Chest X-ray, AP view. Patient: 44 years old, sex F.
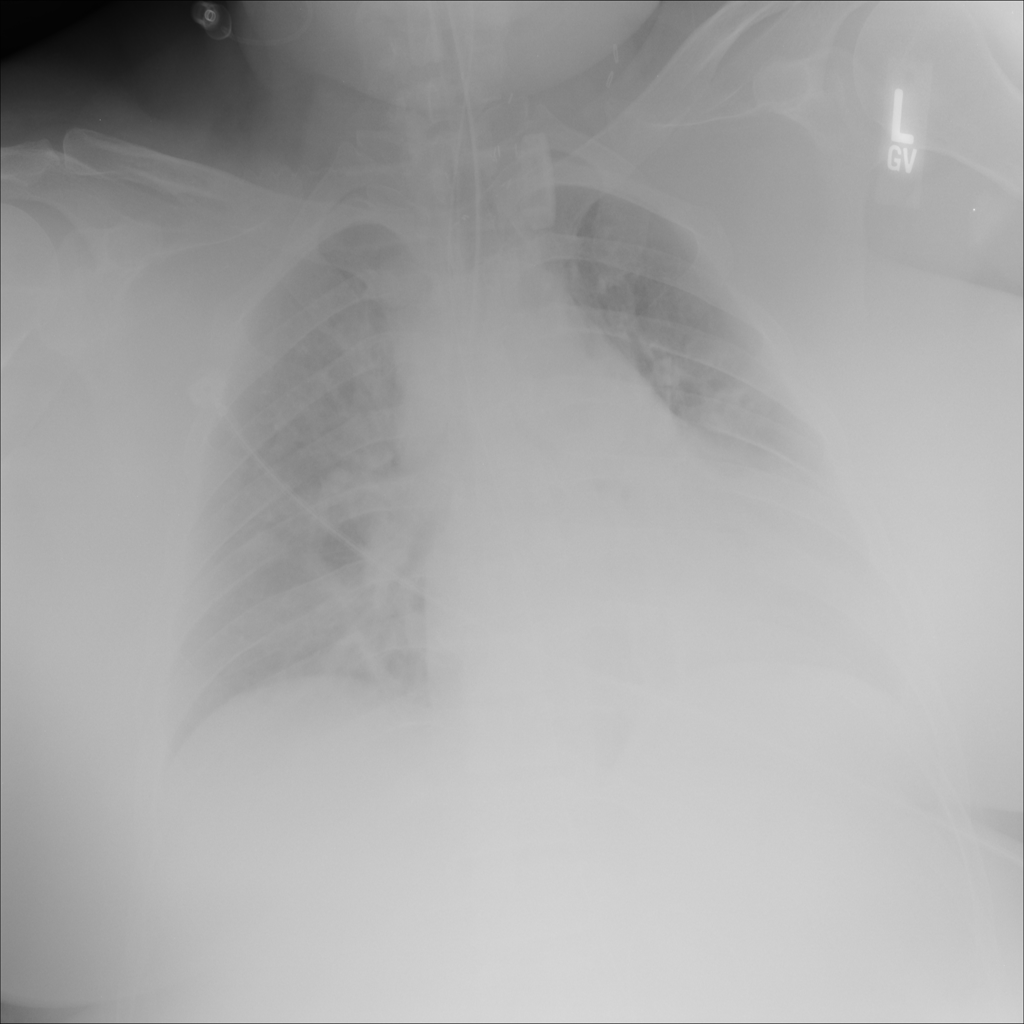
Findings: Infiltration